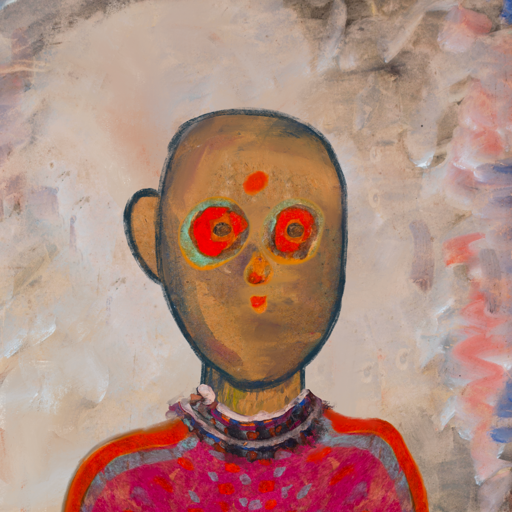
Background: Roy_Bahadur, Head And Neck Front: In_The_Sun, Face Front: Sisters, Bust: Sisters, Hair Front: Blank, Head Accessory: Blank, Second Necklace: Blank, Necklace: Hypocrite_1, Baby: Blank